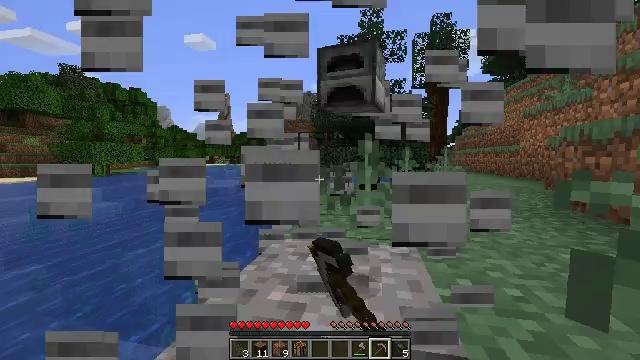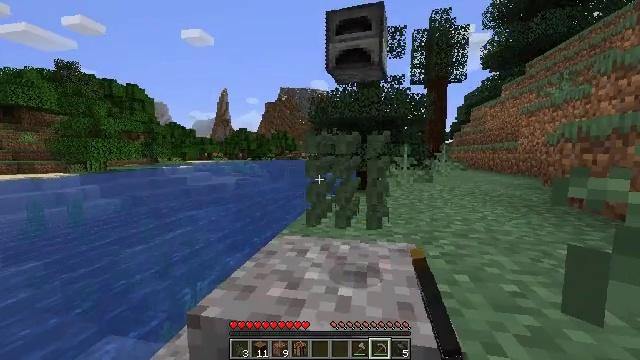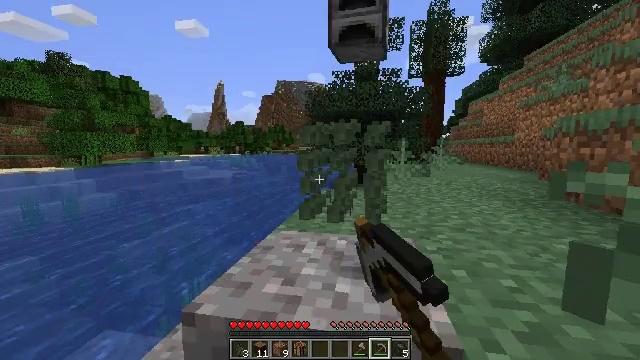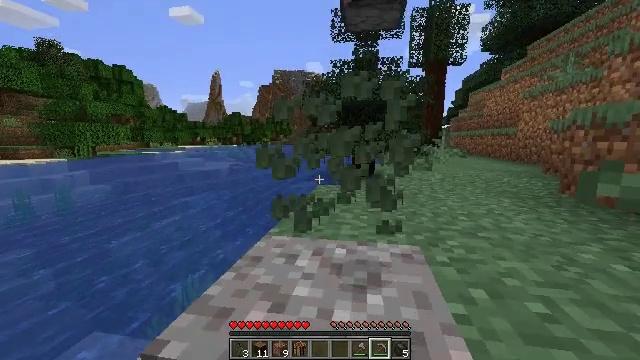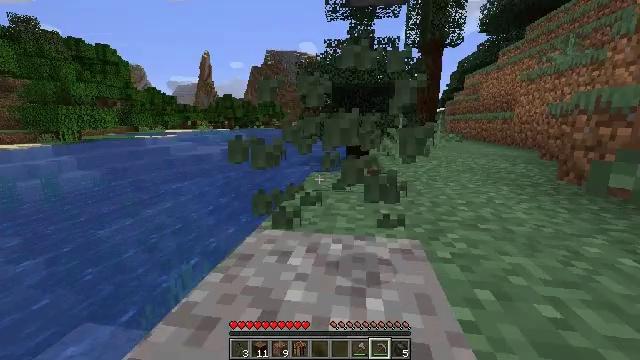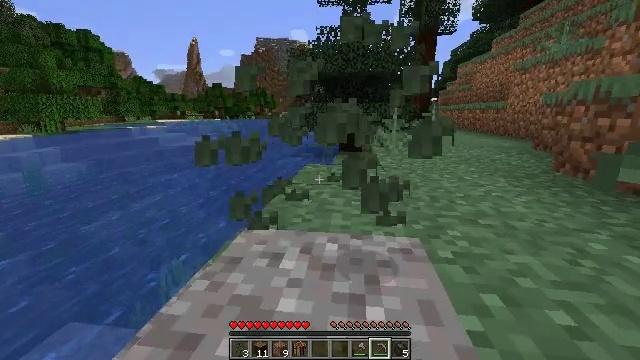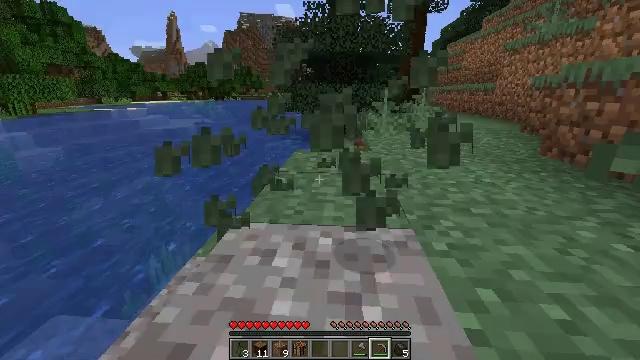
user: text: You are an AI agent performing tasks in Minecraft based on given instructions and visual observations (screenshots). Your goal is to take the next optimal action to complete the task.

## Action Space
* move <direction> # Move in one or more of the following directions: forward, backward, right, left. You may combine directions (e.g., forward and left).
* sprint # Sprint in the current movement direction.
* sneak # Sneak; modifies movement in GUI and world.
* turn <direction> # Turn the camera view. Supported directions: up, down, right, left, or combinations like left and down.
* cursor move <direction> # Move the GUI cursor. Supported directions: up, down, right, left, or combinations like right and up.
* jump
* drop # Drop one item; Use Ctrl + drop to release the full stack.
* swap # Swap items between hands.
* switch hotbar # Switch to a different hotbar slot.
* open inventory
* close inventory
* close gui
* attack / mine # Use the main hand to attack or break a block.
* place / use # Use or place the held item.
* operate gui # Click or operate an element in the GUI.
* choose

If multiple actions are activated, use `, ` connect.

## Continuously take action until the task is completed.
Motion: motion action
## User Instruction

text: Break the fern to clear the area.
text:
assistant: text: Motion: attack / mine
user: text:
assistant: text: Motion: move forward, turn down, attack / mine
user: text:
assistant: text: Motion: move forward, turn down, attack / mine
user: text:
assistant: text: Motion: move forward, turn right and down, attack / mine
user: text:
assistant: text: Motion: move forward, turn right and down
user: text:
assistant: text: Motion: move forward, turn right and down, jump
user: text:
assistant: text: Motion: jump